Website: slack
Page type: billing-address
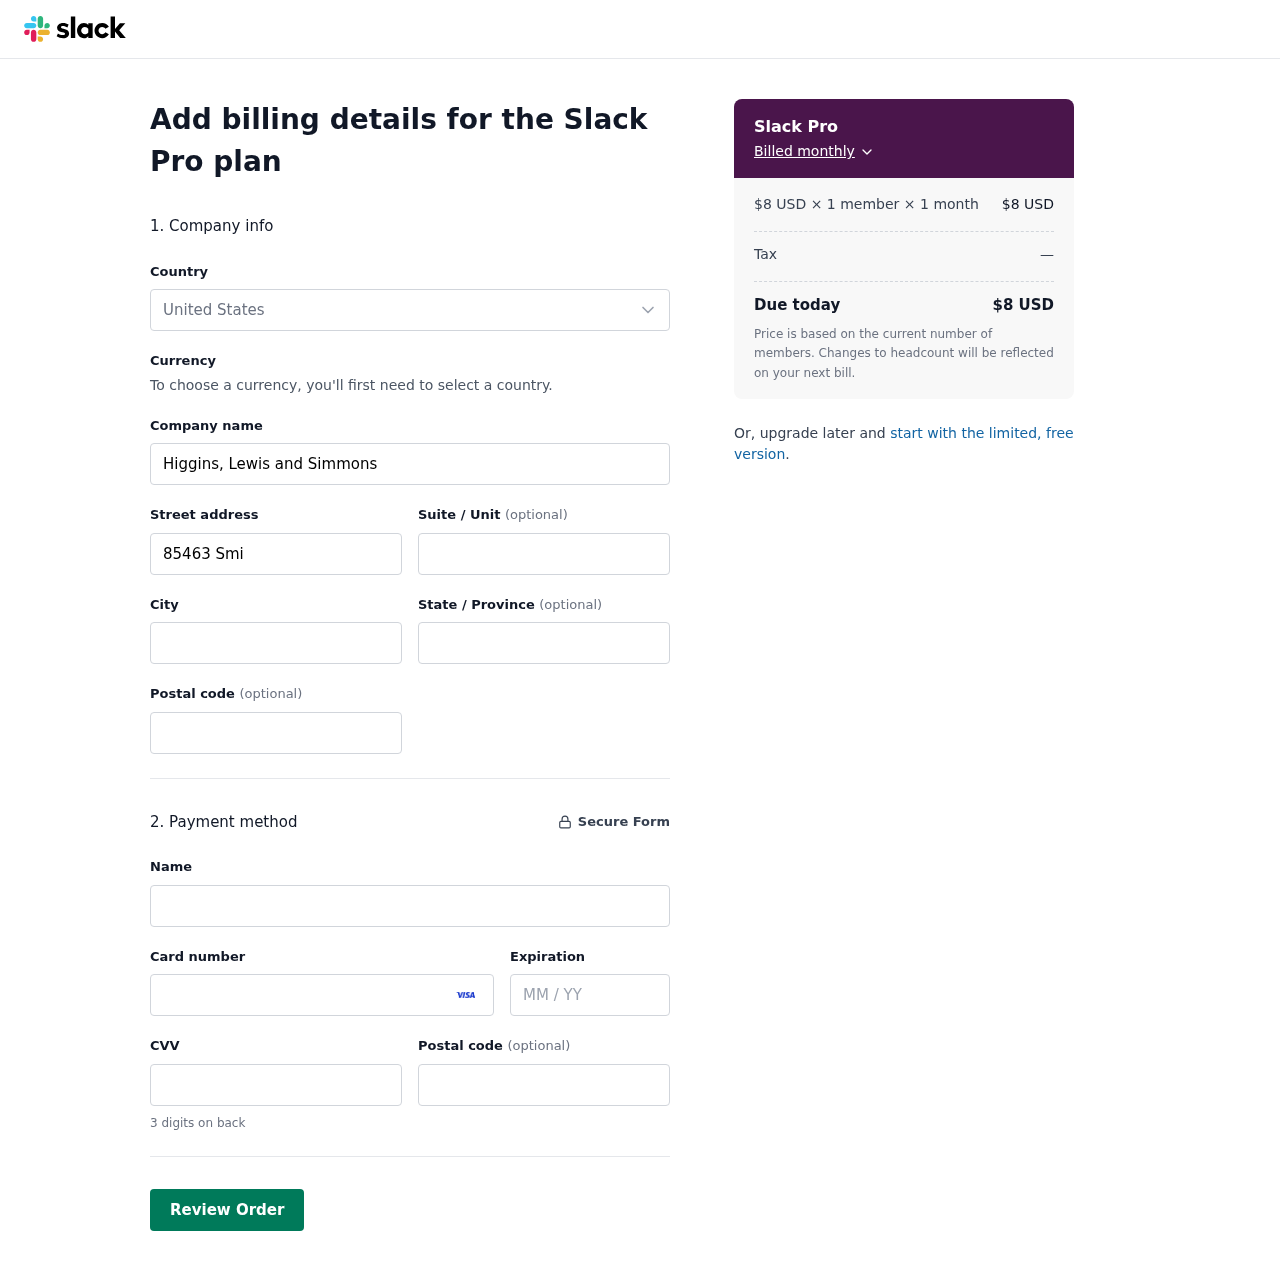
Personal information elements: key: PII_CARD_CVV
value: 616
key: PII_CARD_EXPIRY
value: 03/29
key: PII_CARD_NUMBER
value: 4490 8045 4012 9131
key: PII_CITY
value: West John
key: PII_COMPANY
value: Higgins, Lewis and Simmons
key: PII_COUNTRY
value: United States
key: PII_FULLNAME
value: Ian Hill
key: PII_POSTCODE
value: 56521
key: PII_POSTCODE2
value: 24155
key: PII_STATE
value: South Dakota
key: PII_STREET
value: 85463 Smith Fords Suite 846
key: PII_STREET2
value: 2779 Thornton Underpass
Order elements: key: ORDER_PLAN_PRICE
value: $8 USD
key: ORDER_NUM_MEMBERS
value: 1 member
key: ORDER_NUM_MONTHS
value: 1 month
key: ORDER_SUBTOTAL
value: $8 USD
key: ORDER_TAX
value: —
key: ORDER_TOTAL
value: $8 USD